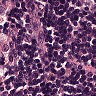
Metastatic tissue present: no